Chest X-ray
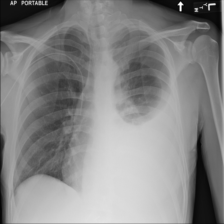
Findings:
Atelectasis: negative
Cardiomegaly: negative
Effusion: positive
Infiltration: negative
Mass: negative
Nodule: negative
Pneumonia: negative
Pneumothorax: negative
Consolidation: negative
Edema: negative
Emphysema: negative
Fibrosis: negative
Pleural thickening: negative
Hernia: negative